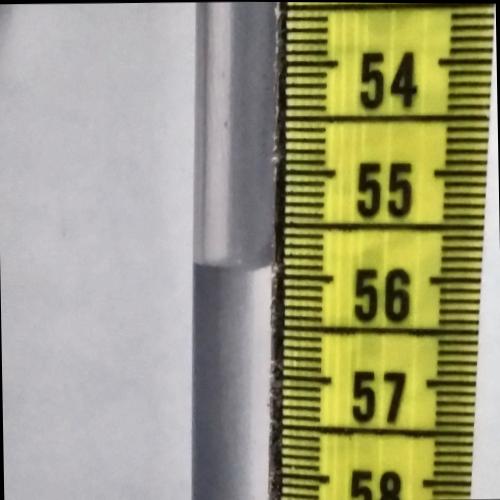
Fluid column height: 55.9 cm